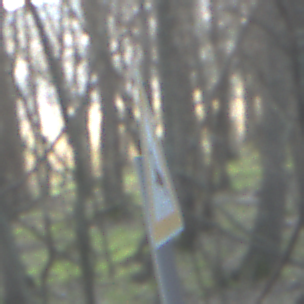
Verkehrszeichen: WildwechselRechts
Umgebung: Outdoor, Nature
Tageszeit: SunriseSunset
Wetter: Clear
Licht: Natural
Jahreszeit: Winter
Kontrast: LowContrast